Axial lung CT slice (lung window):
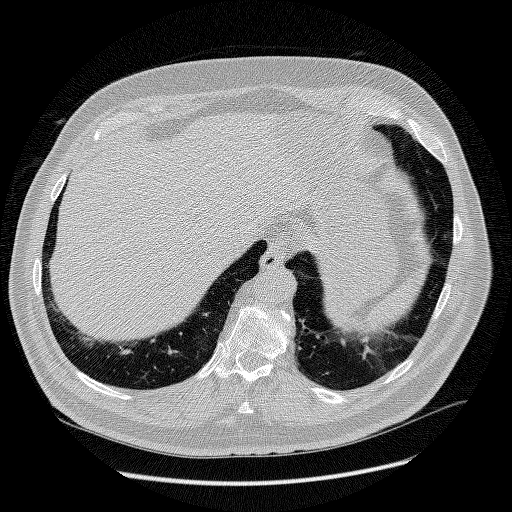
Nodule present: no